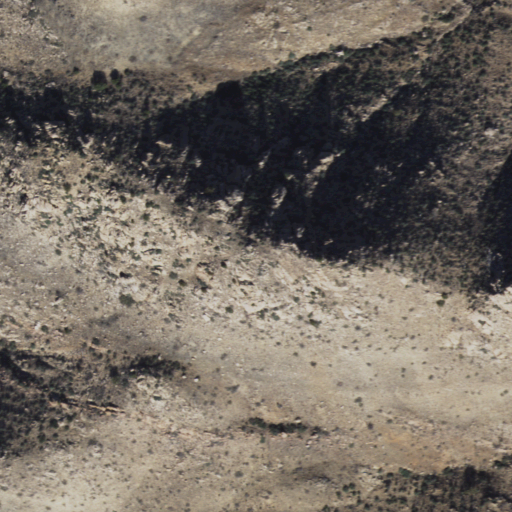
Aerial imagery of mountain in Arizona named Gillespie Mountain containing shrub and grassland